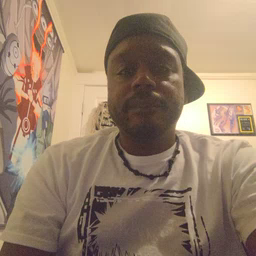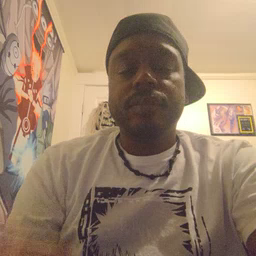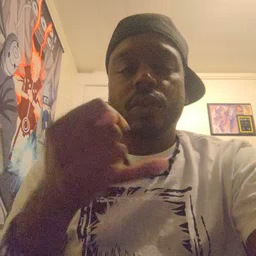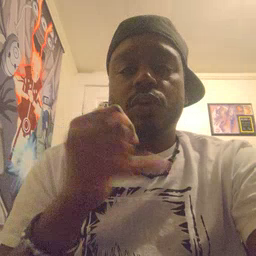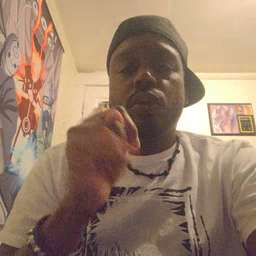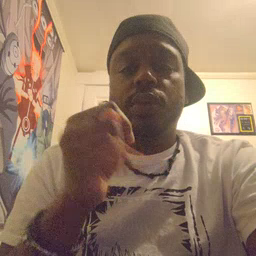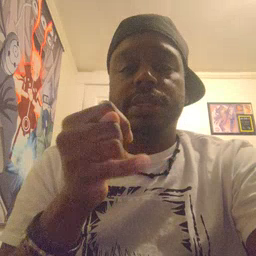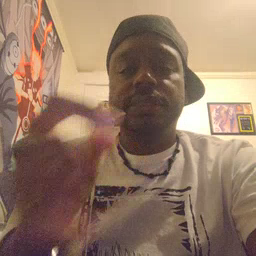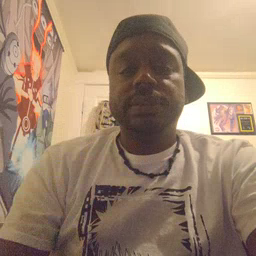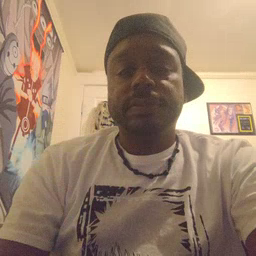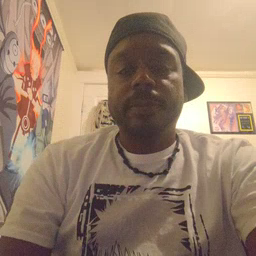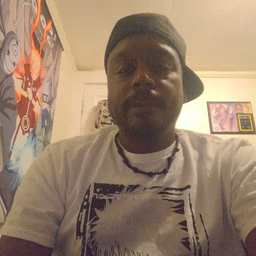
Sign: toy